Question: I read an article which told that :
> rollingStyle can be either Date, Size or Composite. the default setting Composite, uses a combination of Size and Date settings. Thus if you have the datePattern set to ".yyyy-MM-dd" and maxSizeRollBackups set to 10, themn it will maintain 10 log backups for each day.
If you have the DatePattern set to ".yyyy-MM-dd HH:mm" and maxSizeRollbackups = 10 then it will maintain 10 logfile backups per minute
and it said :
> staticLogFileName indicates whether you need to keep writing (log) to the same file all the time. You will need to set it to false when using Date as the rolling style and you have large number of backups.
so i do it in my 'App.config' :
'''
<appender name="FileAppender" type="log4net.Appender.FileAppender">
<file value="E:\operativity.log" />
<staticLogFileName value="False" />
<appendToFile value="true" />
<rollingStyle value="Date" />
<datePattern value=".yyyy-MM-dd HH:mm" />
<maxSizeRollBackups value="3" />
<lockingModel type="log4net.Appender.FileAppender+MinimalLock" />
<layout type="log4net.Layout.PatternLayout">
<conversionPattern value="%date{dd/MM/yyyy HH:mm:ss.fff} - %level - %message%newline" />
</layout>
</appender>
'''
as you see, i set 'rollingStyle' to 'Date' and 'datePattern' to '.yyyy-MM-dd HH:mm' and
set 'maxSizeRollbackups' to '3', and i set 'staticLogFileName' to 'False', so it should take three logs in every minute on separate files, but it does not!! what is the problem?
NOTE: this the <URL> of article
EDIT: I use it in a 'windowsservice' and it gives me just one log file!

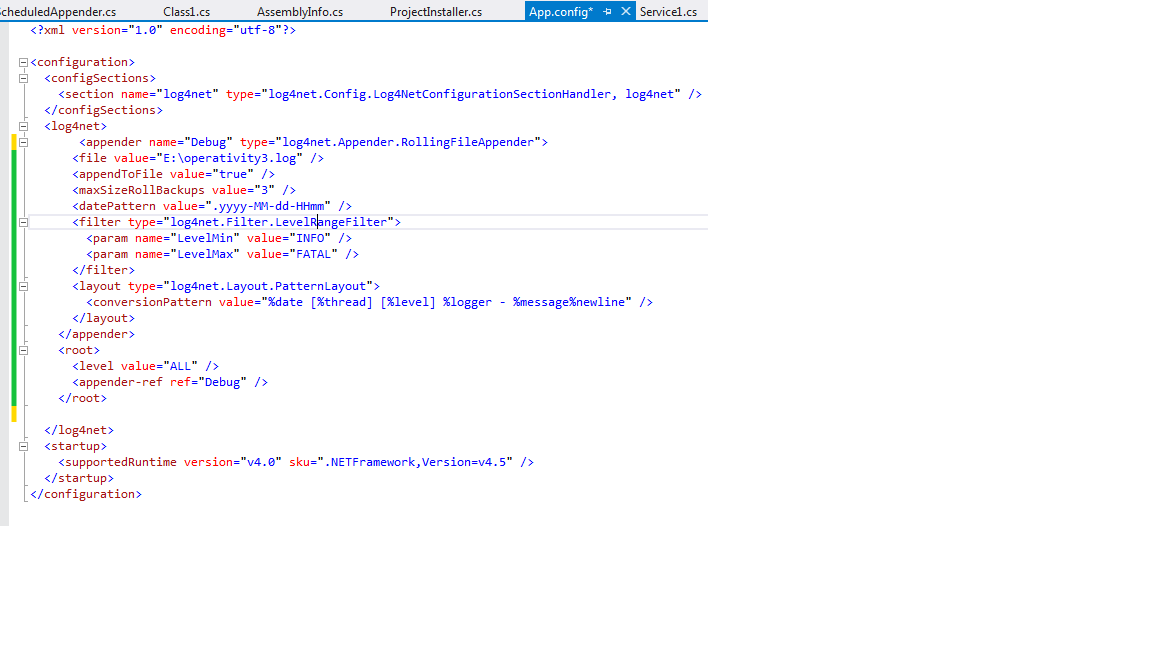
Answer: The problem is that you have a : (colon) in the datePattern, its an invalid char for filenames.
you also have to use RollingFileAppender not FileAppender.
Change
'''
<datePattern value=".yyyy-MM-dd HH:mm" />
'''
To
'''
<datePattern value=".yyyy-MM-dd-HHmm" />
'''
You will get one file because first file doesnt contain the datetime. And it will fail creating the other files because it contains the : (colon)
This one is tested and it works:
'''
<log4net>
<appender name="Debug" type="log4net.Appender.RollingFileAppender">
<file value="E:\operativity3.log" />
<appendToFile value="true" />
<maxSizeRollBackups value="3" />
<datePattern value=".yyyy-MM-dd-HHmm" />
<filter type="log4net.Filter.LevelRangeFilter">
<param name="LevelMin" value="INFO" />
<param name="LevelMax" value="FATAL" />
</filter>
<layout type="log4net.Layout.PatternLayout">
<conversionPattern value="%date [%thread] [%level] %logger - %message%newline" />
</layout>
</appender>
<root>
<level value="ALL" />
<appender-ref ref="Debug" />
</root>
</log4net>
'''
And here is the result: